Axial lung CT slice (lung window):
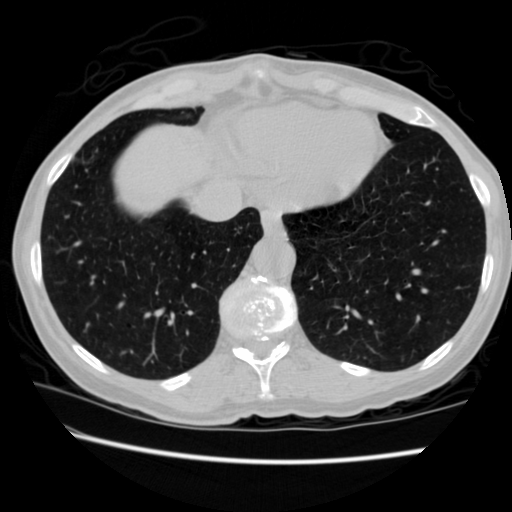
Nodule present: no